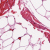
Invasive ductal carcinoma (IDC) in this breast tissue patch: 0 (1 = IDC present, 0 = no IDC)